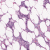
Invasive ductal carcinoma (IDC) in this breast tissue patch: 1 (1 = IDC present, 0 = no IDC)